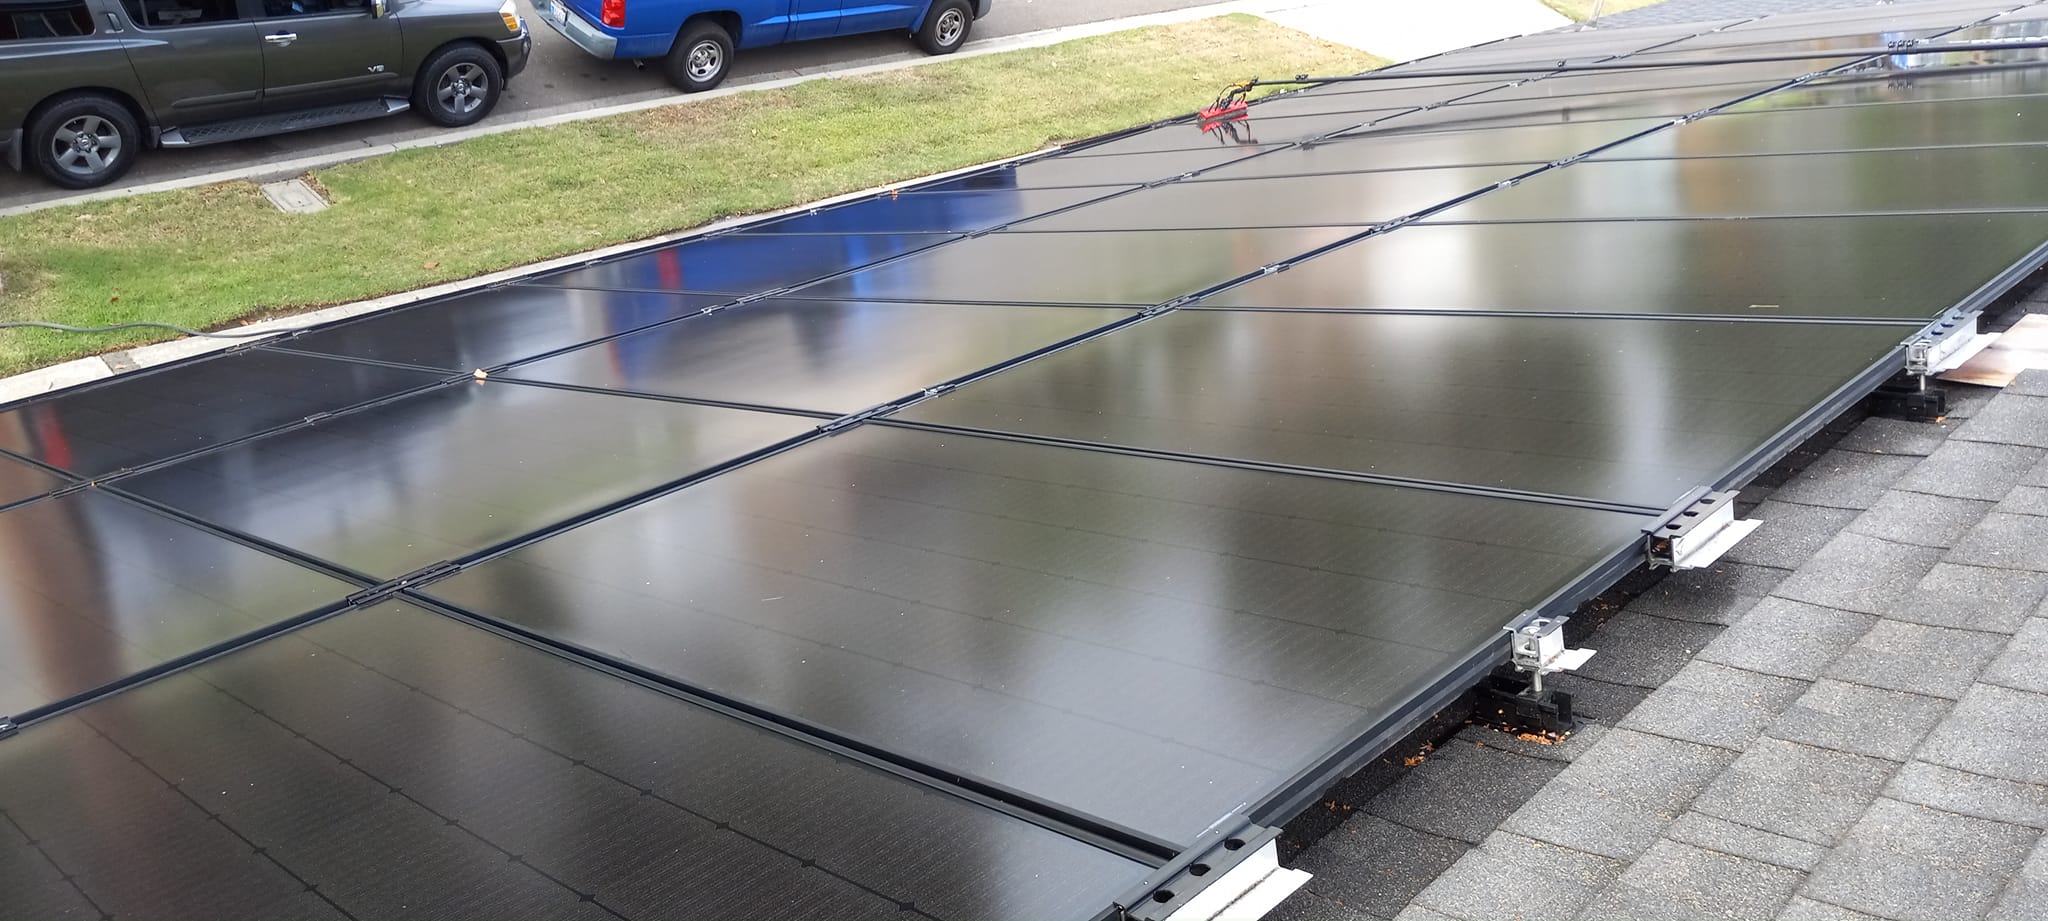
Label: Dusty